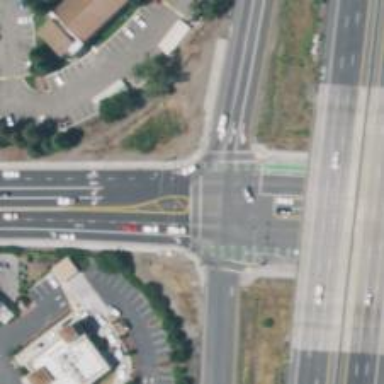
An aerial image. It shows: Marked road crossing.